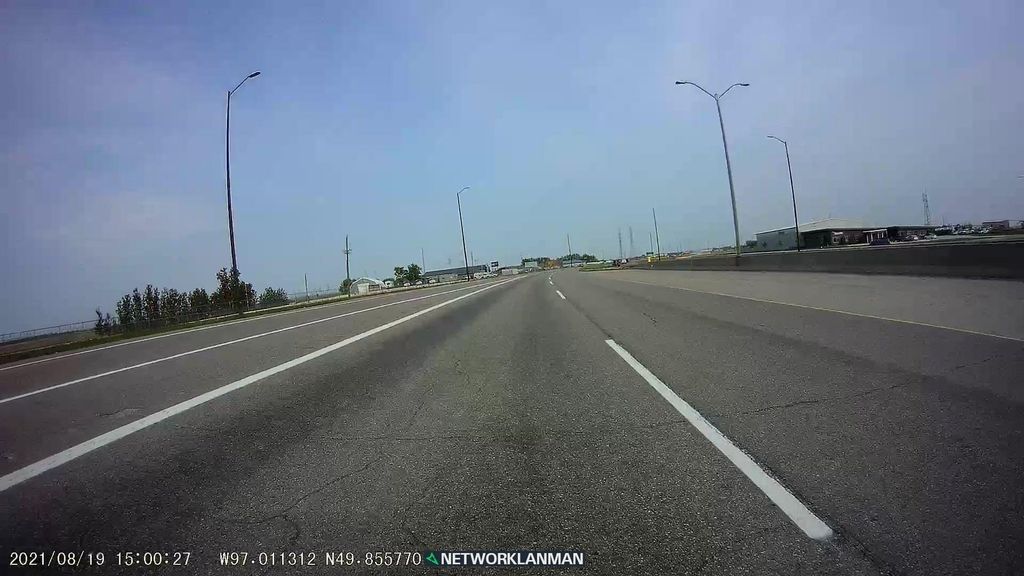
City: winnipeg